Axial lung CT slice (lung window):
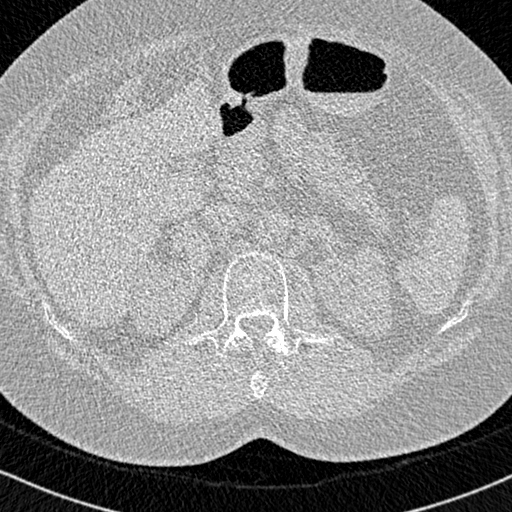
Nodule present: no